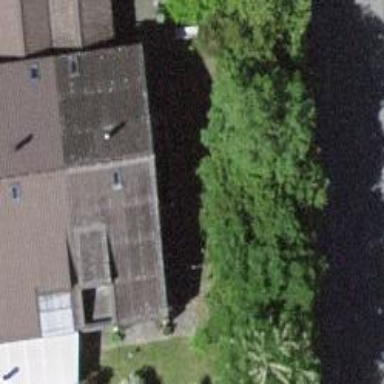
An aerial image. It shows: Terrace building.